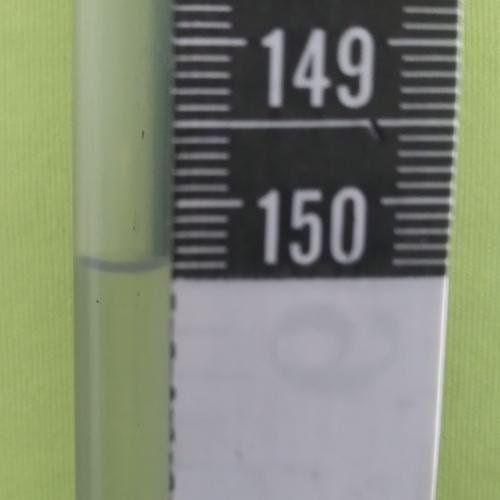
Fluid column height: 150.4 cm